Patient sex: M
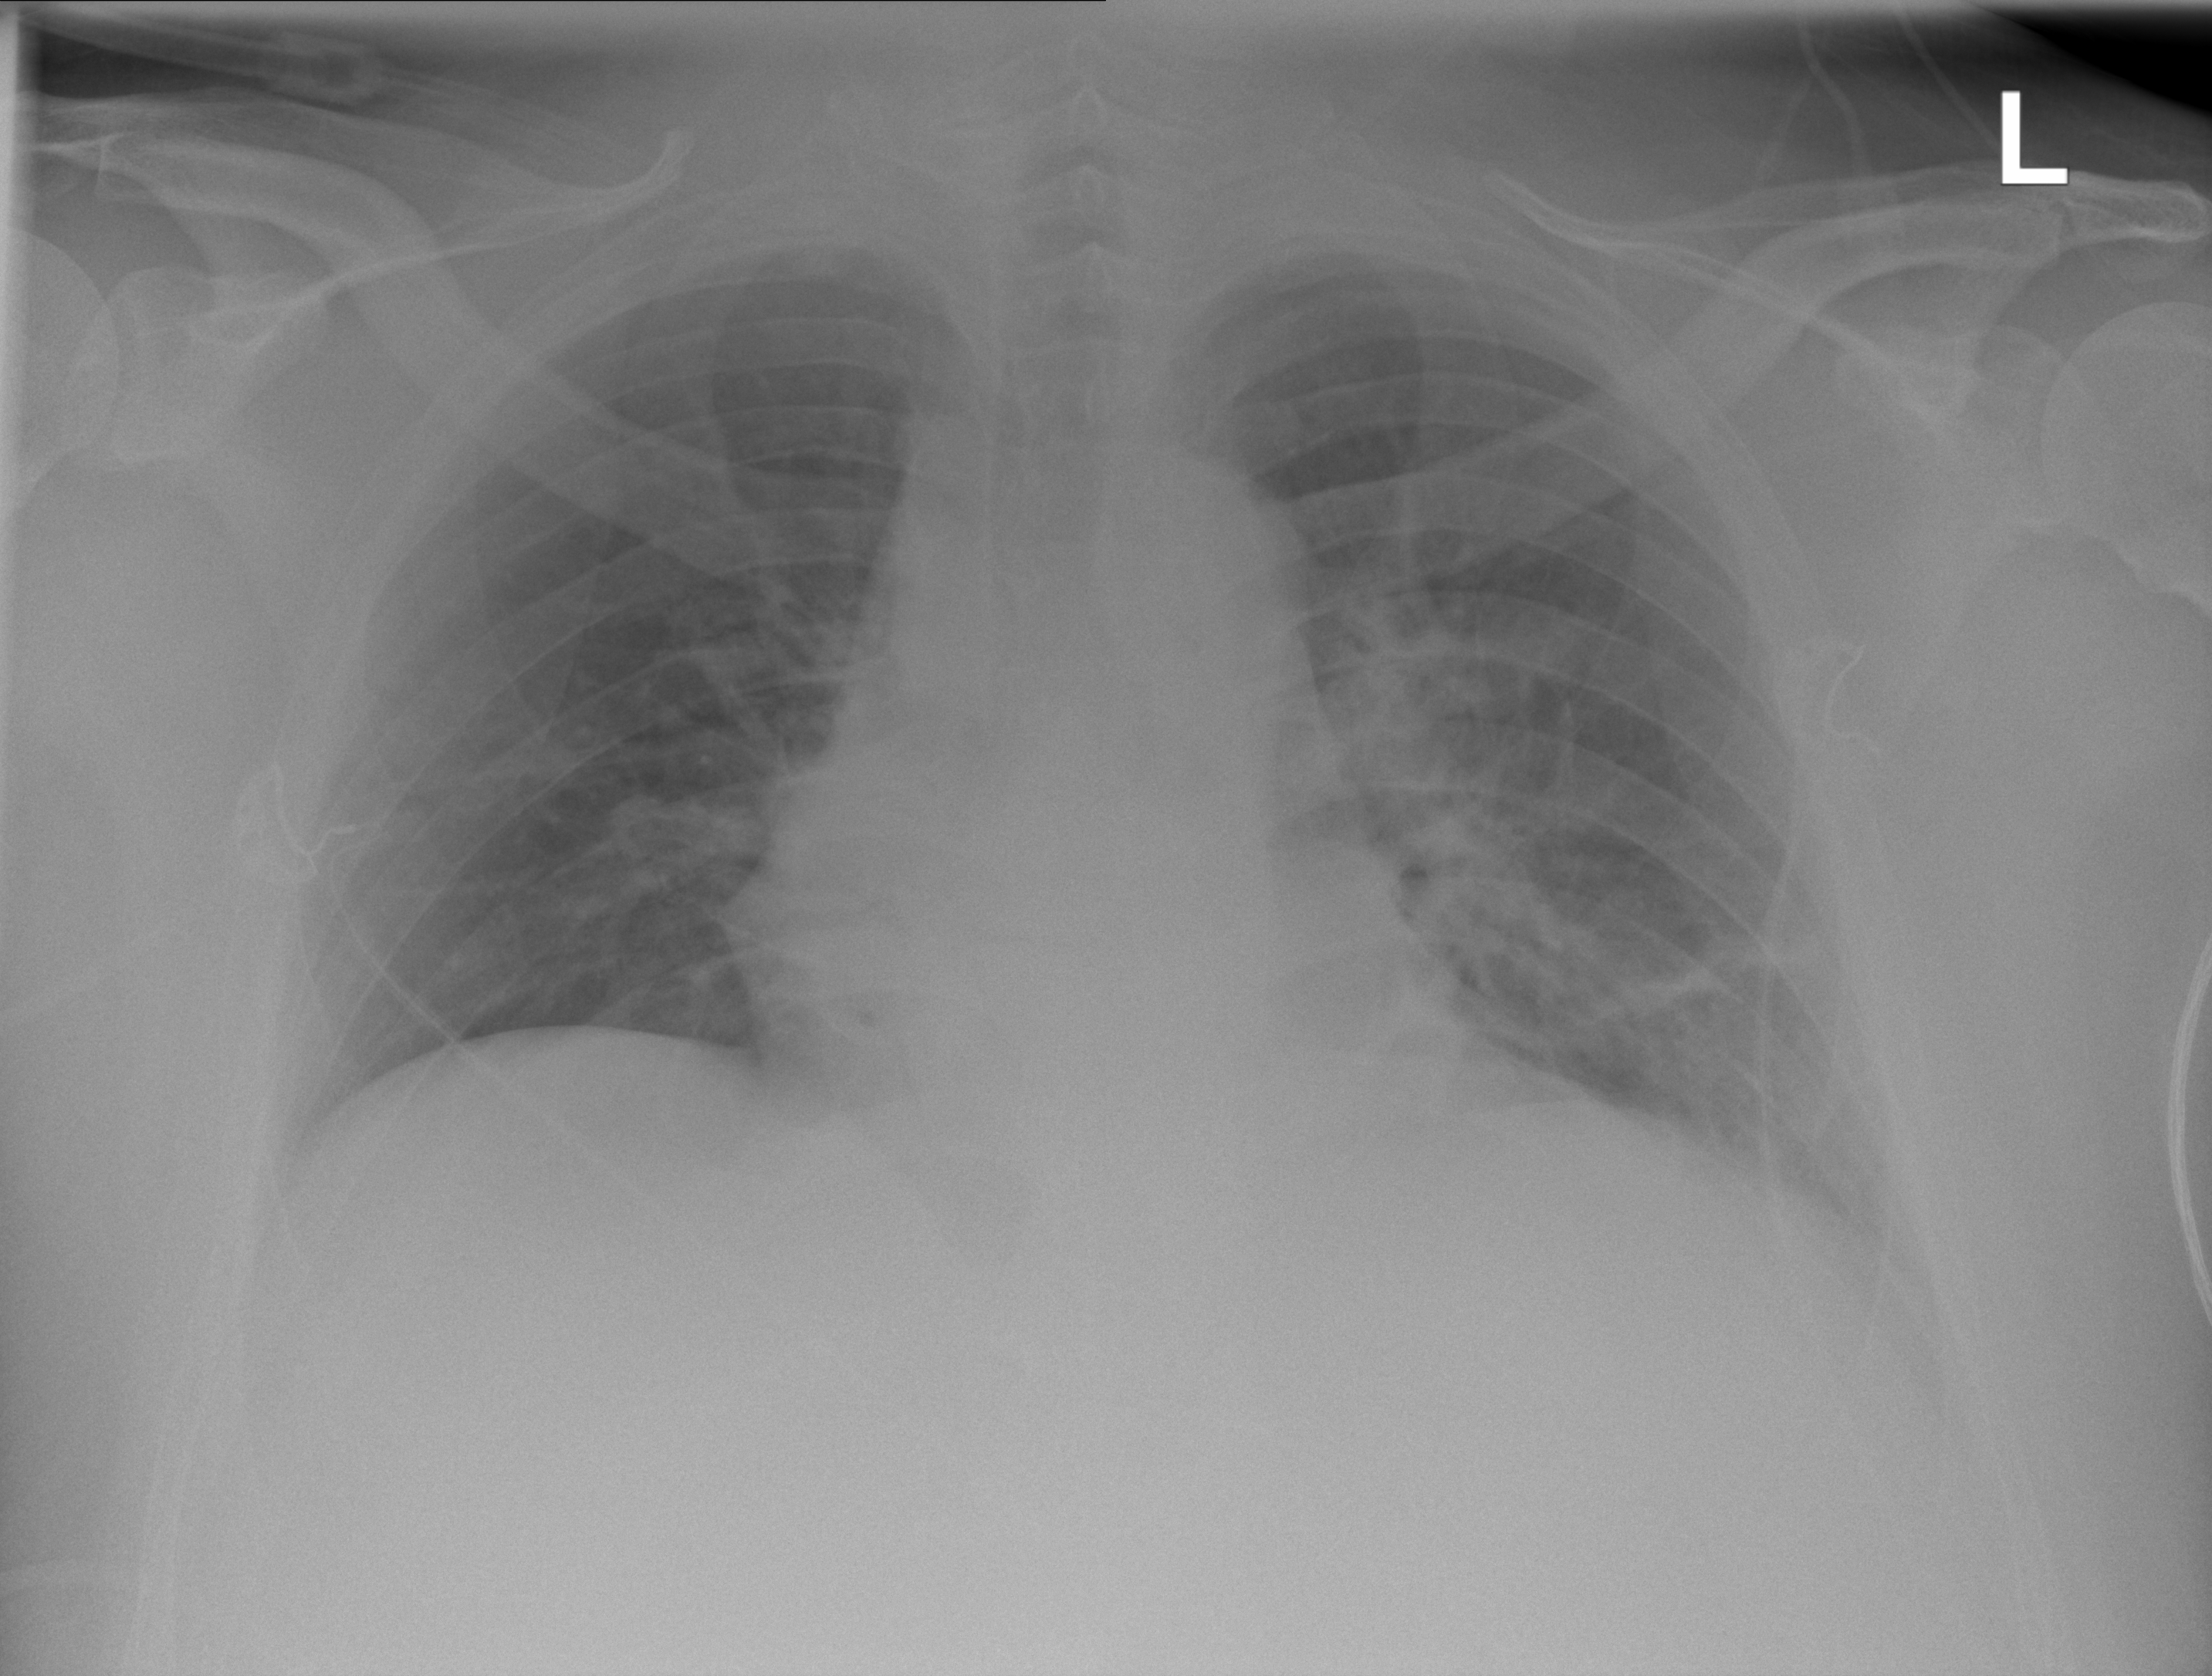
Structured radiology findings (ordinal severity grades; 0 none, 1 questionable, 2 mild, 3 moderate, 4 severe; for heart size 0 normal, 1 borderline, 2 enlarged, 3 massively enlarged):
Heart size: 1
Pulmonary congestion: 2
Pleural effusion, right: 0
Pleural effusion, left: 1
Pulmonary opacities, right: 0
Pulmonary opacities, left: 2
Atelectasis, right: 0
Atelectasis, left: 2